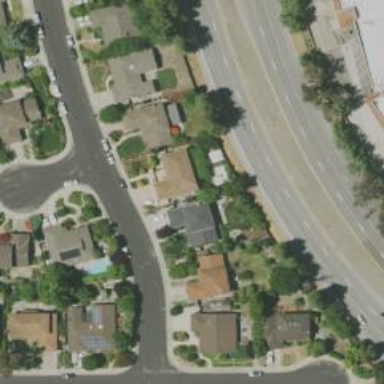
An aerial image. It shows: Residential road.